Question: Find the area of the following quadrilateral, where all points are on integers. The result is rounded to 1 decimal place
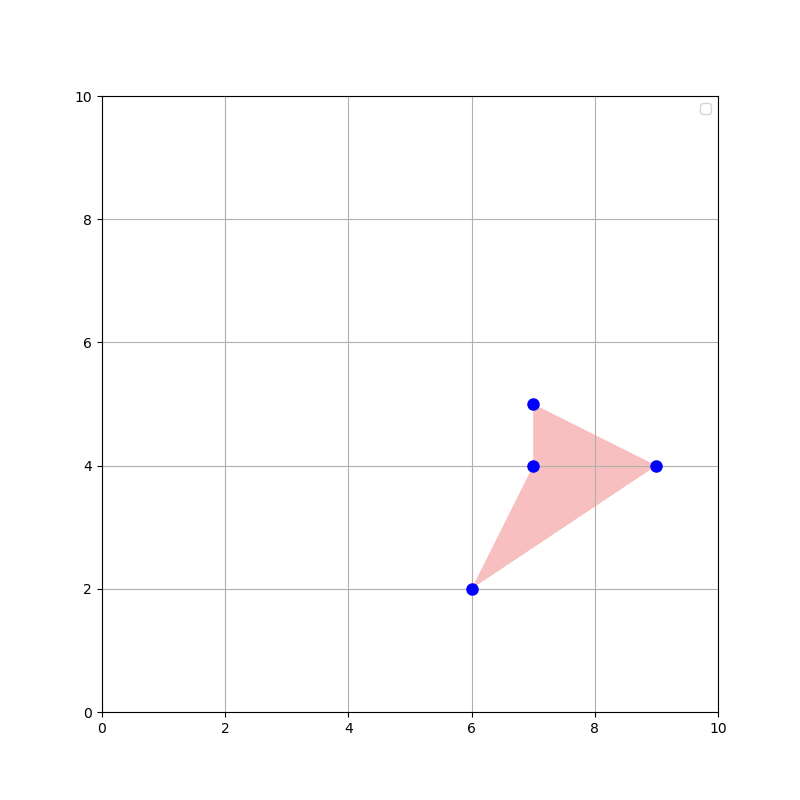
Answer: 3.0